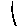
Label: line